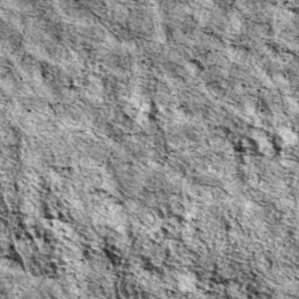
Label: non_frost